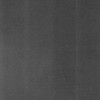
Label: dusty